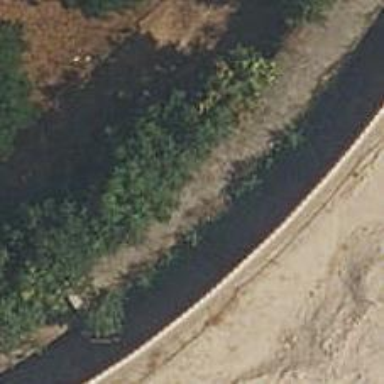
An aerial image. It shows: Aqueduct bridge carrying water pipeline.